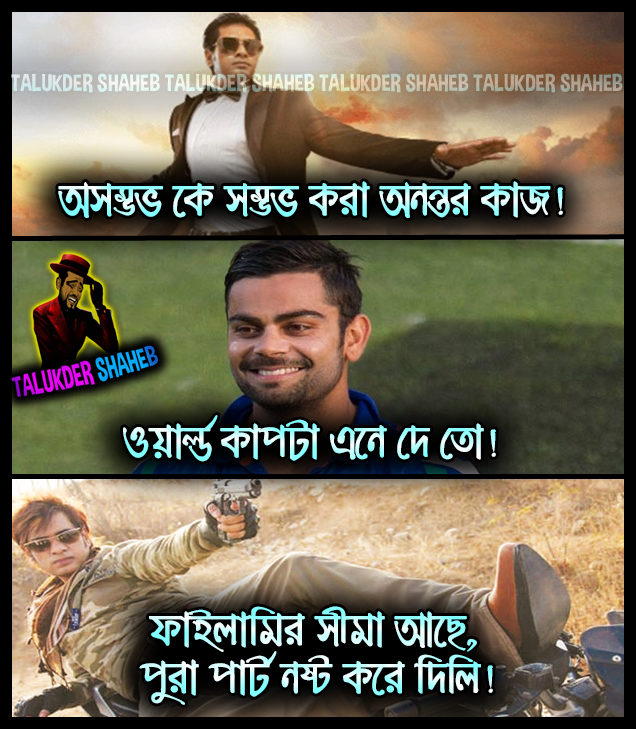
Caption: অসম্ভব কে সম্ভব করা অনন্তের কাজ! ওয়ার্ল্ড কাপটা এনে দে তো! ফাইজলামির সীমা আছে, অউরা পার্ট নষ্ট করে দিলি!
Label: non-hate